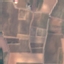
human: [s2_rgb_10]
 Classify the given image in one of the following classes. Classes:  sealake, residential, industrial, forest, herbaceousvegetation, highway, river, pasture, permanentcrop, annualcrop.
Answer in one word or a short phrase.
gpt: PermanentCrop